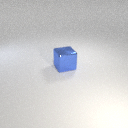
large blue metal cube